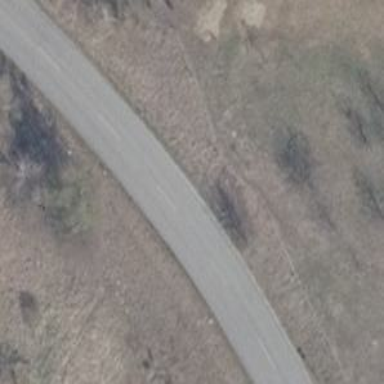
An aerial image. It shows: Tertiary road with asphalt surface.